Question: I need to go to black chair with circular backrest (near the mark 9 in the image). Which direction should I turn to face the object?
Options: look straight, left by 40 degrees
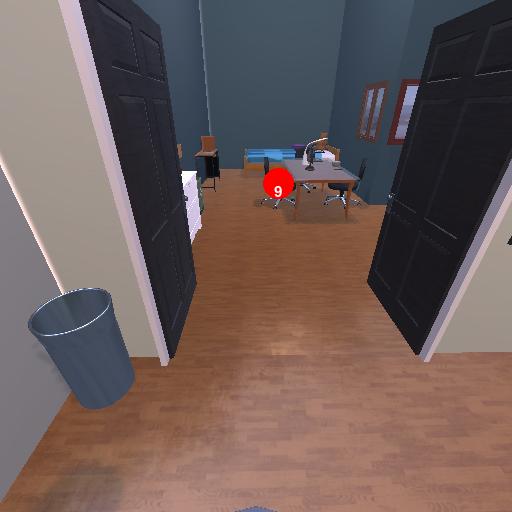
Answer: look straight